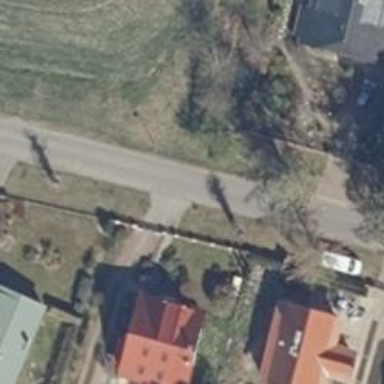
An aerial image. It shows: Smoothly paved residential road.